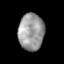
Tissue: prostate
Cell type: B cells
Senescence score: 0.7565
Nuclear area (px): 921
Mean DAPI intensity: 154.619